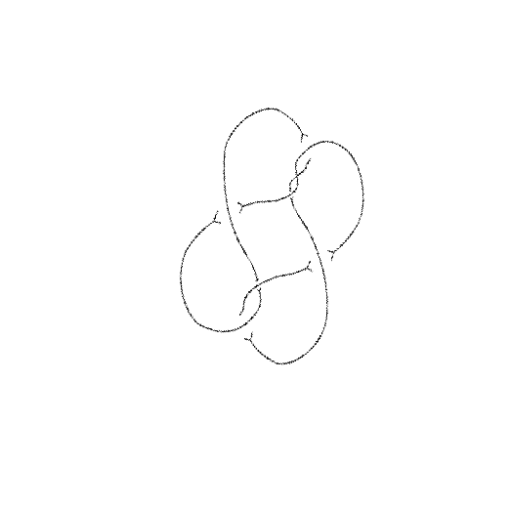
Crossing number: 7